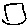
Label: square